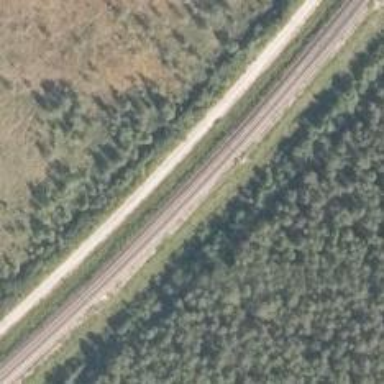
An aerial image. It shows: Railway with continuous electrified contact line.